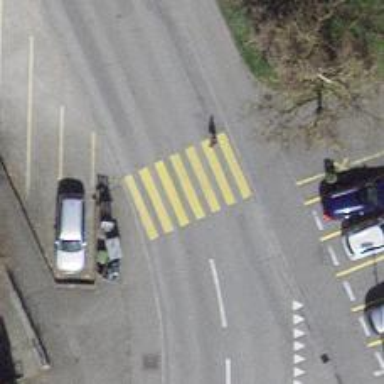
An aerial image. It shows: Uncontrolled zebra crossing with zebra markings.